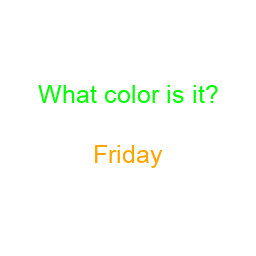
Color: orange
Background color: white
Question text color: lime